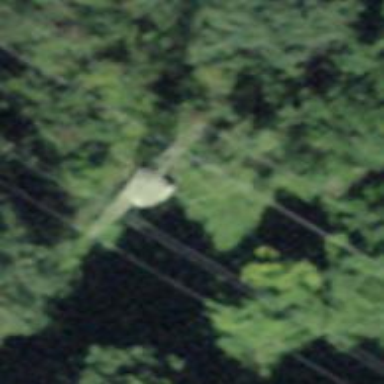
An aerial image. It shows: Power tower.